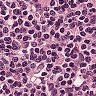
Metastatic tissue present: no